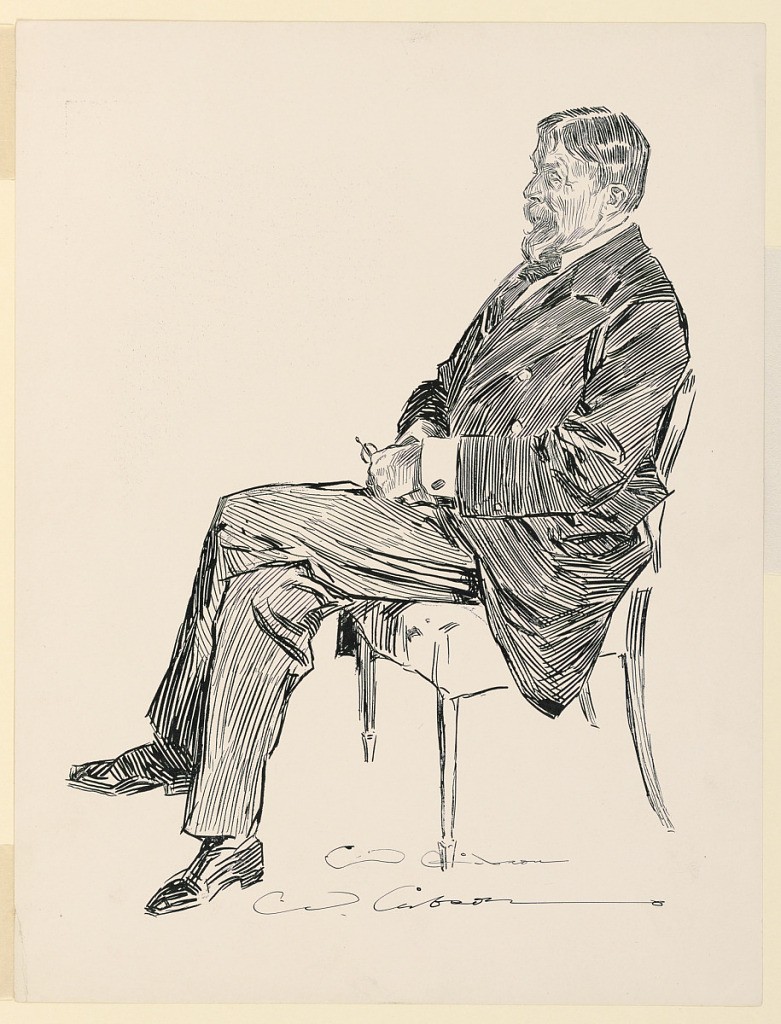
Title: George du Maurier
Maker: Charles Dana Gibson, American, 1867–1944
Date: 1896
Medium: Ink on paper
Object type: Print
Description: Trial proof for illustration. A pen and ink sketch of the actor, George du Maurier (1834-1896), shown seated in left profile. He holds spetacles in his hand, resting on his lap. Legs crossed.